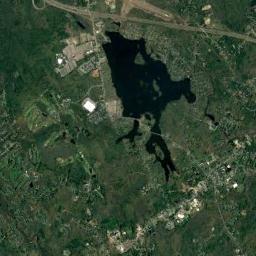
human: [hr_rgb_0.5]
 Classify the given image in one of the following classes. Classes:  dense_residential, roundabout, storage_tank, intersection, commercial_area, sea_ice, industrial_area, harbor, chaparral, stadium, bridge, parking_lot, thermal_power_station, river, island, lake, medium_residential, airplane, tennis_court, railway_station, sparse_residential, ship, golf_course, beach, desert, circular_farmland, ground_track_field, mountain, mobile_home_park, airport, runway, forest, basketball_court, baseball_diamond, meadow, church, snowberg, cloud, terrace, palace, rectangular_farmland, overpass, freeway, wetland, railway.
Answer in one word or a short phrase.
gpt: lake